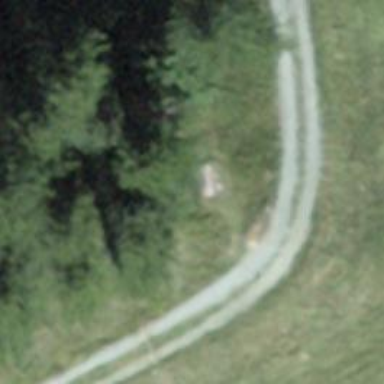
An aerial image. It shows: Bench.